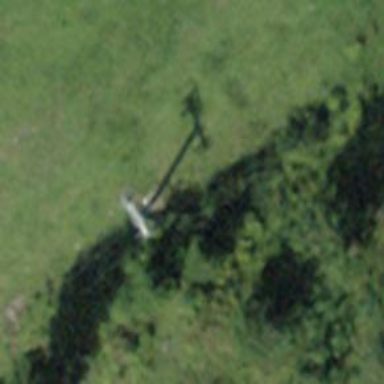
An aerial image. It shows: Pylon used for aerialway.